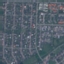
Land use / land cover: Residential